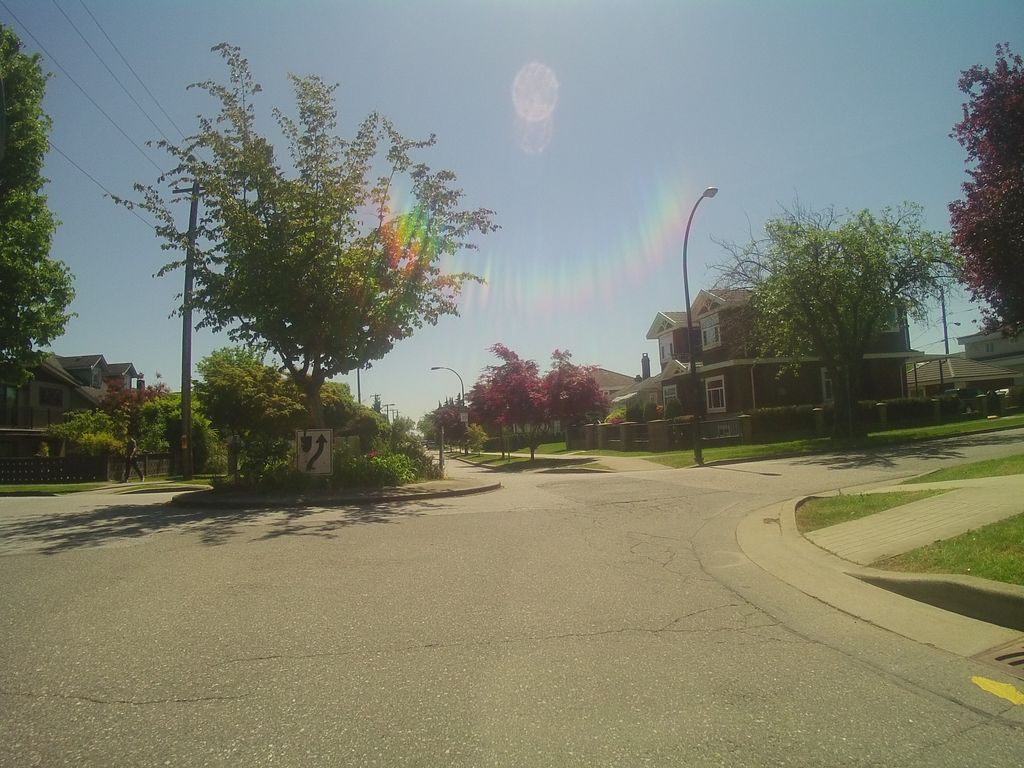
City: vancouver